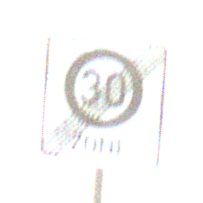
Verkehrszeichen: EndeZone30
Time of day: SunriseSunset
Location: Outdoor (Nature)
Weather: PartlyCloudy
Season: Summer
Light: Natural